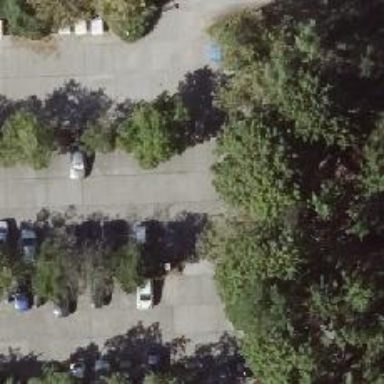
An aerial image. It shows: Concrete parking aisle designated as service road.